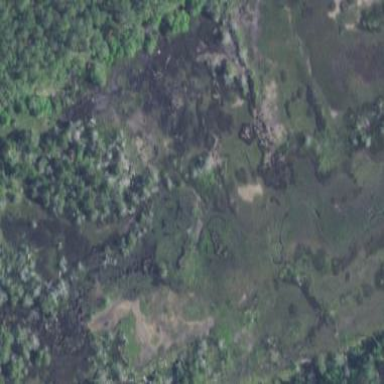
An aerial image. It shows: Wetland area.